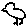
Label: bird